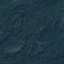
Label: Forest